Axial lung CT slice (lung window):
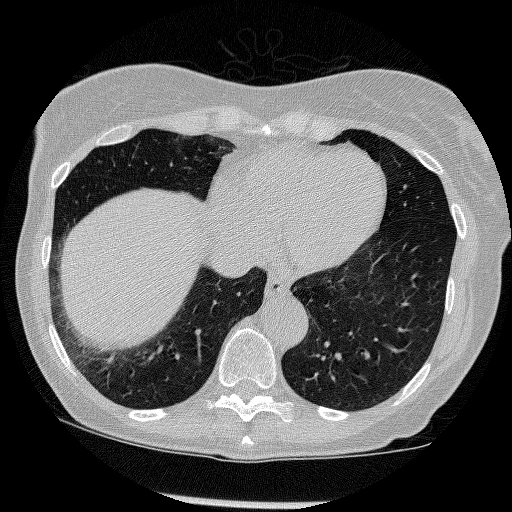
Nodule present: no